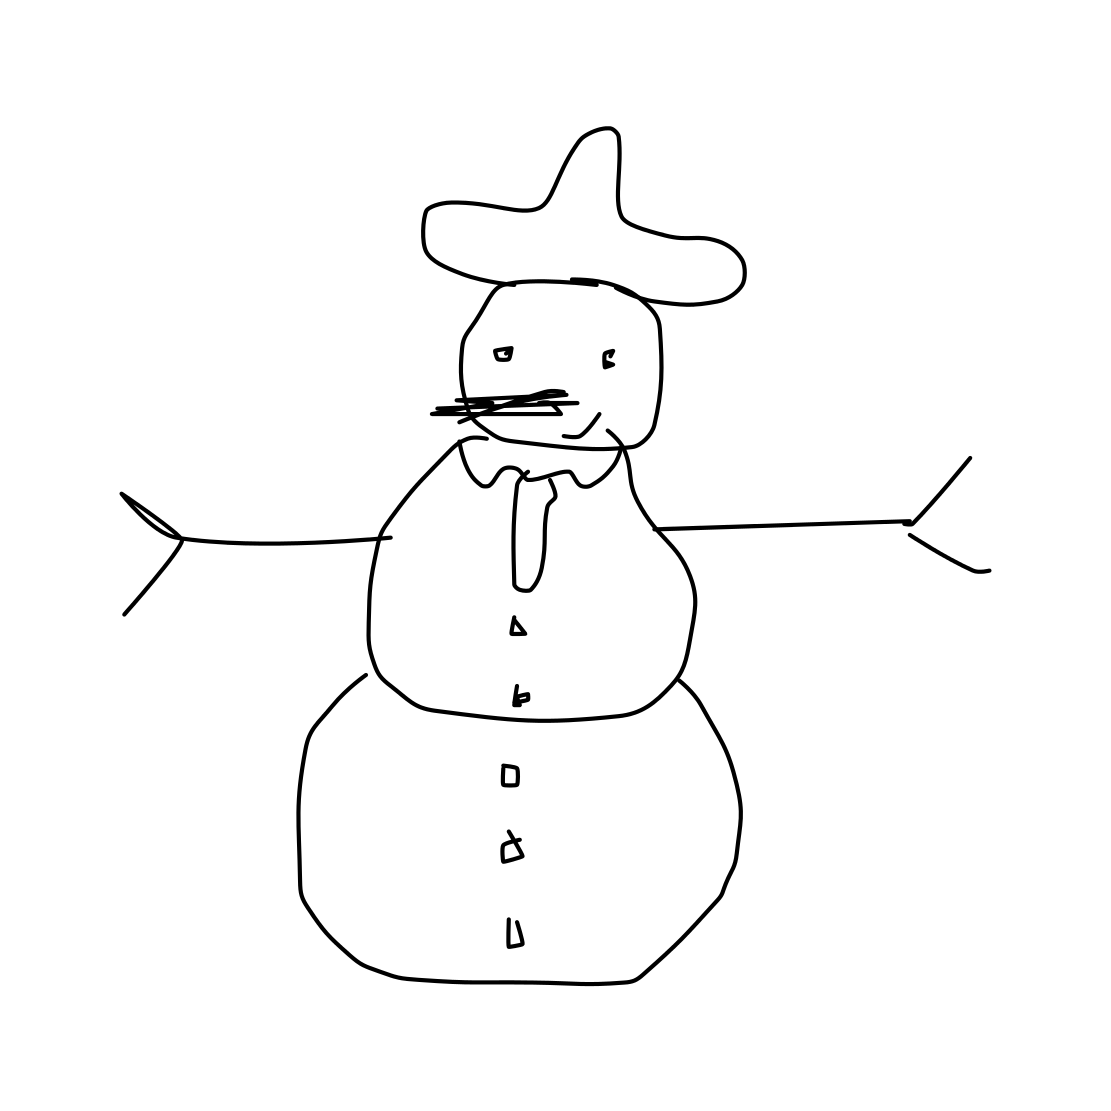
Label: snowman